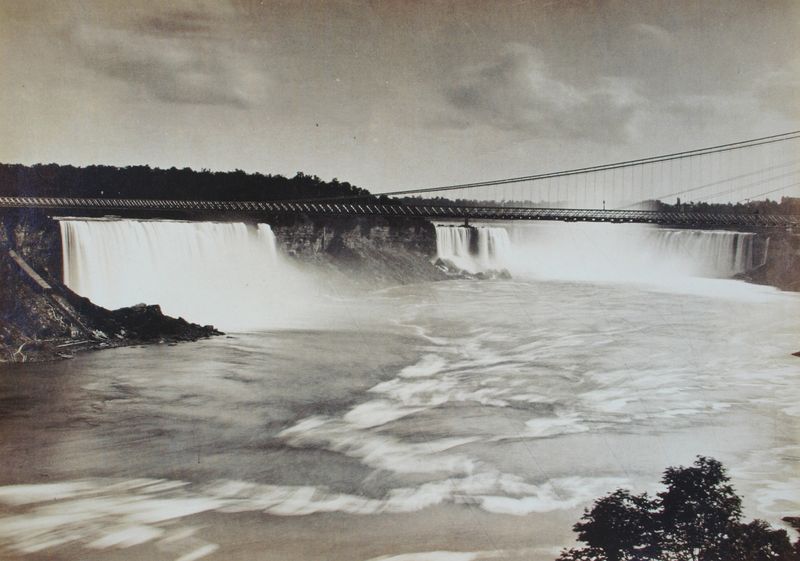
Titel: Niagara Fälle mit der Lewiston Suspension Bridge
Künstler: George Barker
Standort: München
Institution: Sammlung Dietmar Siegert
Schlagwörter: baum, felsen, himmel, wasser, weiß, wolken, bäume, fluss, landschaft, ufer, bewegung, grau, licht, schwarz, stein, horizont, natur, brücke, busch, gewässer, wald, wasserfall, gischt, welle, wellen, nebel, monochrom, amerika, schaum, strom, stromschnellen, strömung, seile, sturm, woge, foto, fotografie, photographie, seil, photo, stahl, träger, schäumen, hängebrücke, stahlseil, staudamm, wasserfälle, niagara, niagarafälle, drahtseile, niagra falls